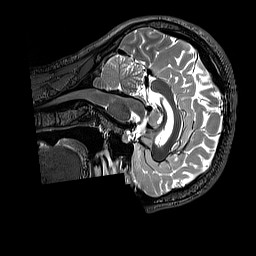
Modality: T2w
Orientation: sagittal
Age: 28
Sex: female
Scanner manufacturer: siemens
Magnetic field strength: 3 T
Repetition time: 3.2 s
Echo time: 0.728 s